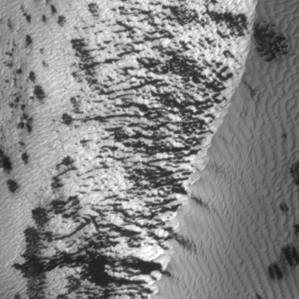
Label: frost